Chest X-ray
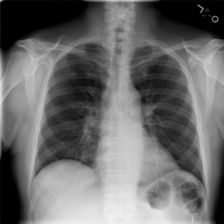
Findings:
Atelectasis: negative
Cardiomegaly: negative
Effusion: negative
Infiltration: negative
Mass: negative
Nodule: negative
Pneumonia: negative
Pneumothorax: negative
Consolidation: negative
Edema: negative
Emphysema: negative
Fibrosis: negative
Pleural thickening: negative
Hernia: negative